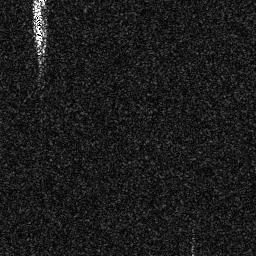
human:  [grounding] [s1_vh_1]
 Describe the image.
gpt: In the satellite image, there is  <ref>1 medium ship </ref> <box>[[11, 0, 19, 21, 0]]</box> located at top left.